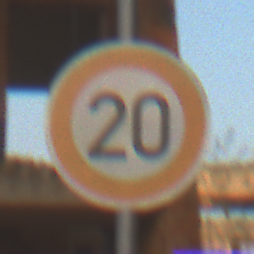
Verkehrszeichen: Geschwindigkeit20
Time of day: SunriseSunset
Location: Roofed (Suburban)
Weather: Clear
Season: NotSpecified
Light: Natural